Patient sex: M
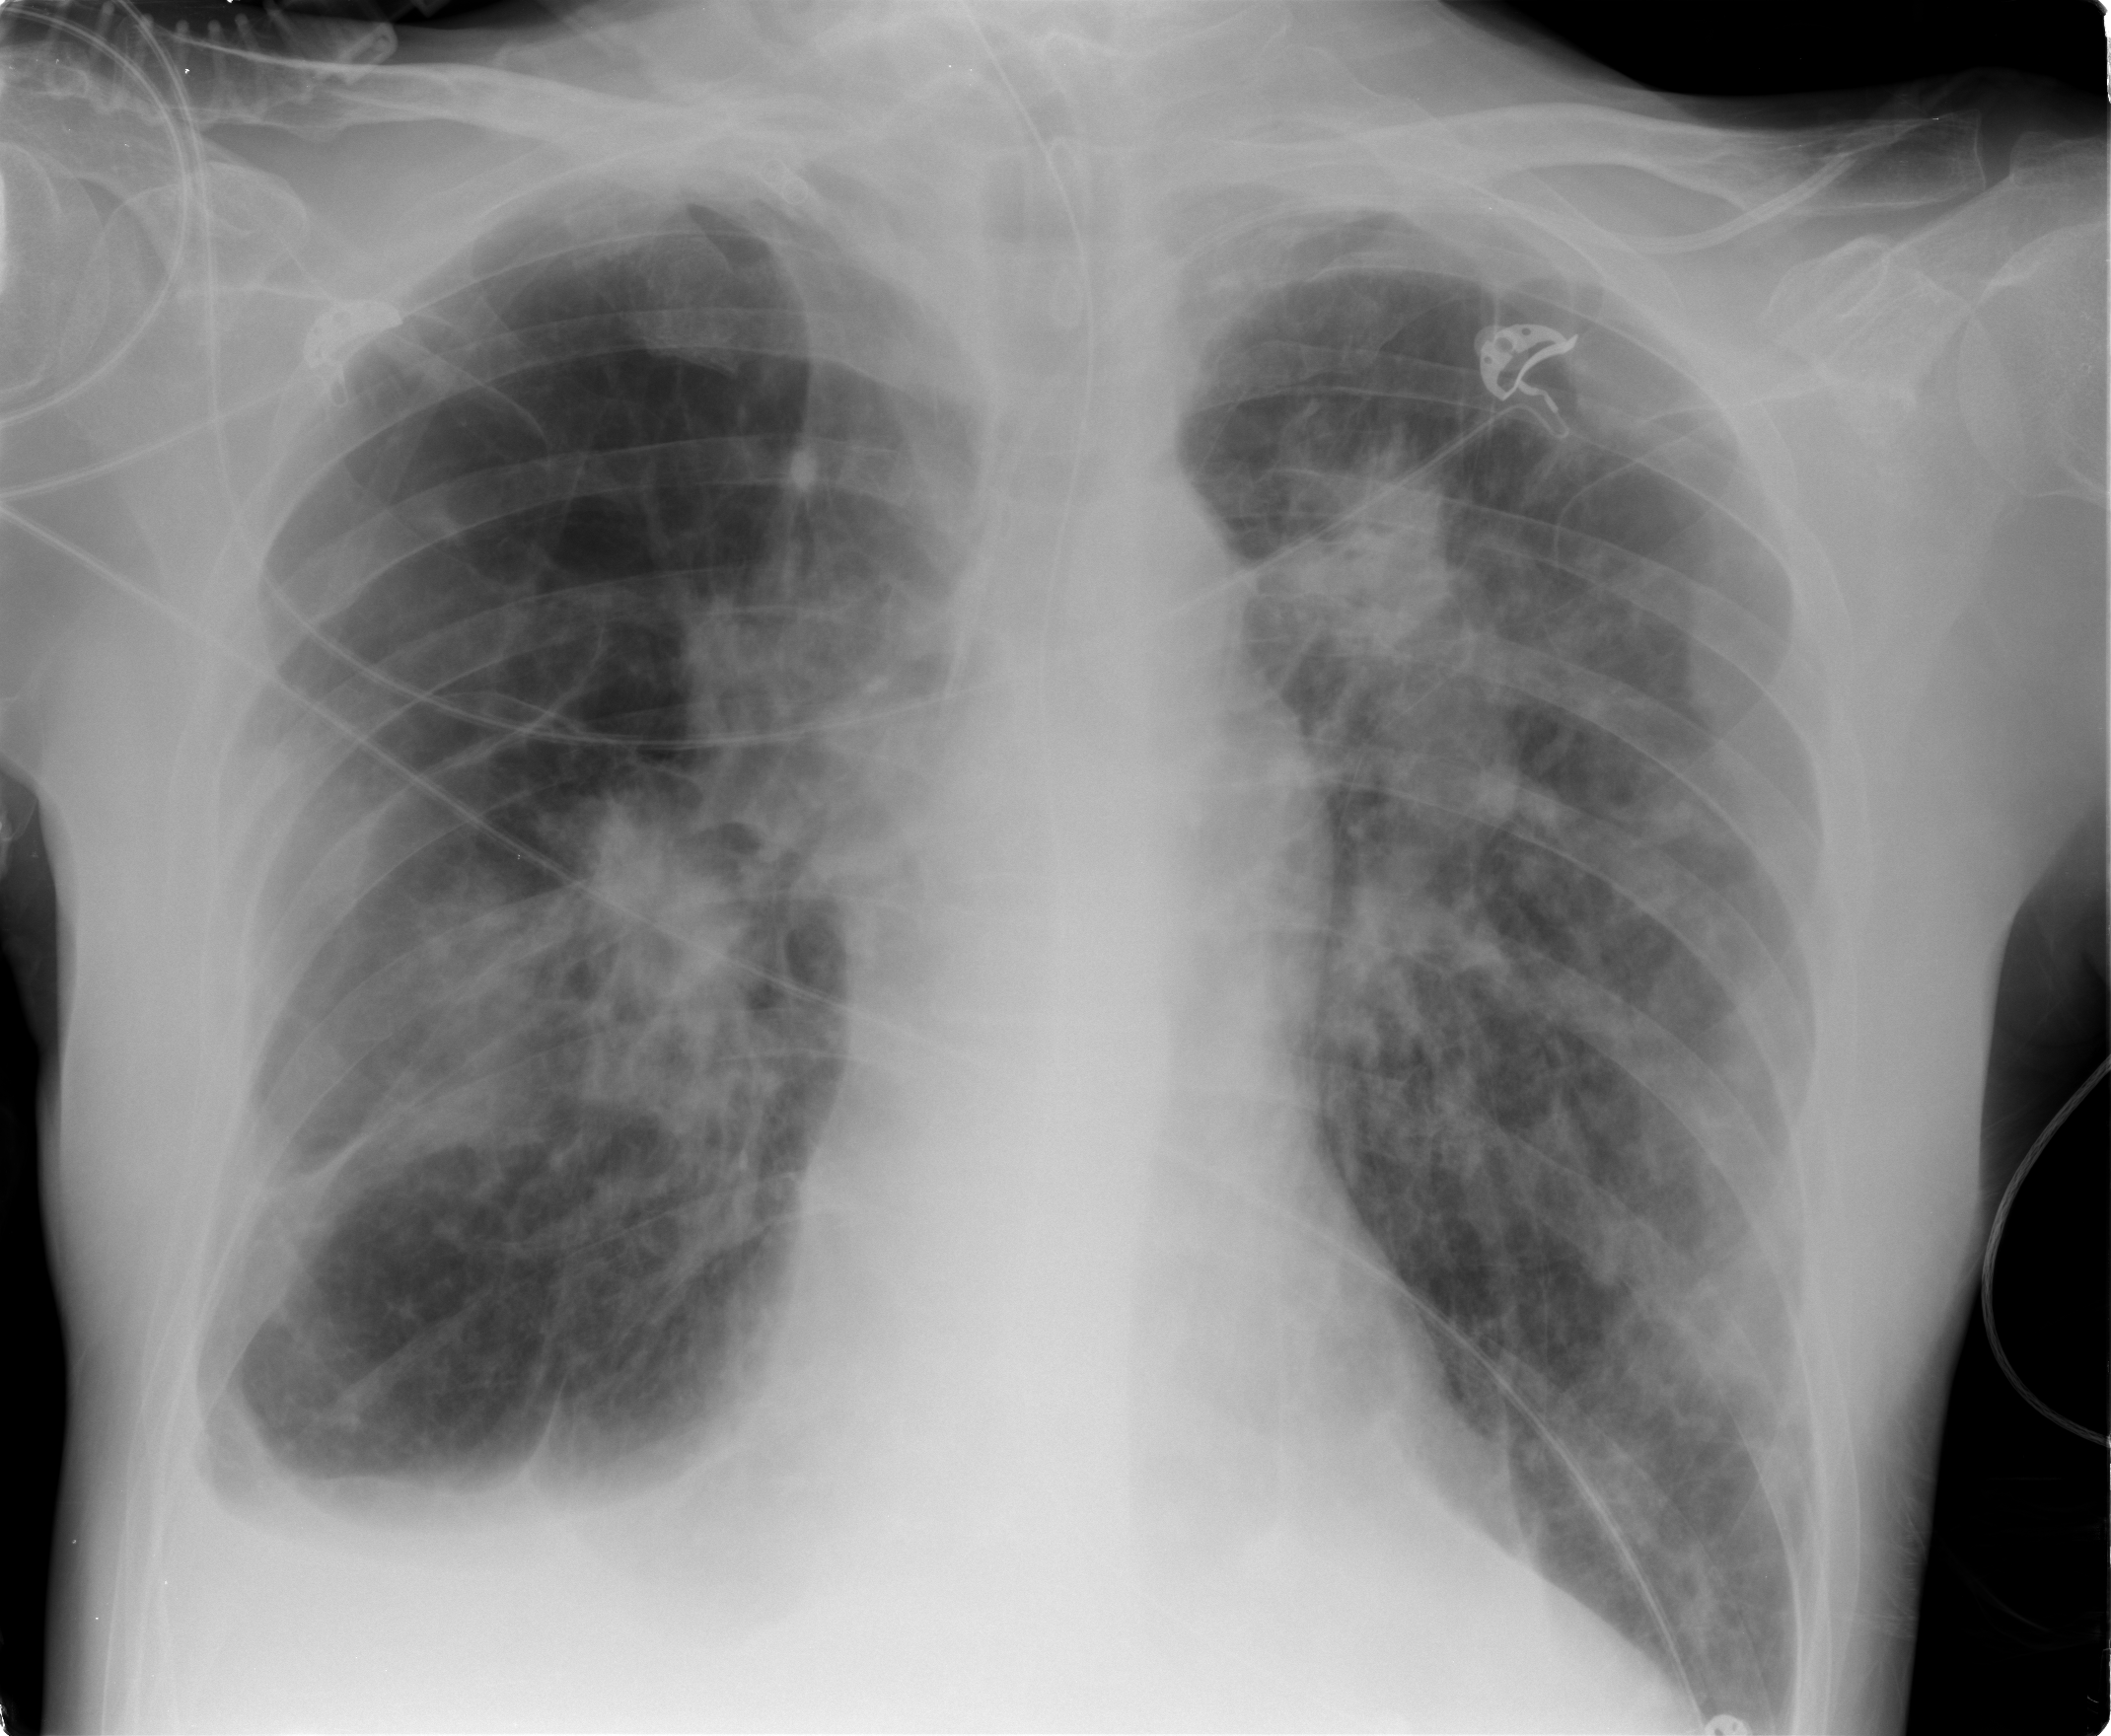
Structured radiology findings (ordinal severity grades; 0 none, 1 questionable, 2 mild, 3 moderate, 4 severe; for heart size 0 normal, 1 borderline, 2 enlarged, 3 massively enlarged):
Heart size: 0
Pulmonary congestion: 2
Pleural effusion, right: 2
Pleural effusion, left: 0
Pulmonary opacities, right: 3
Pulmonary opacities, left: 3
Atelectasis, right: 2
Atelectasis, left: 2